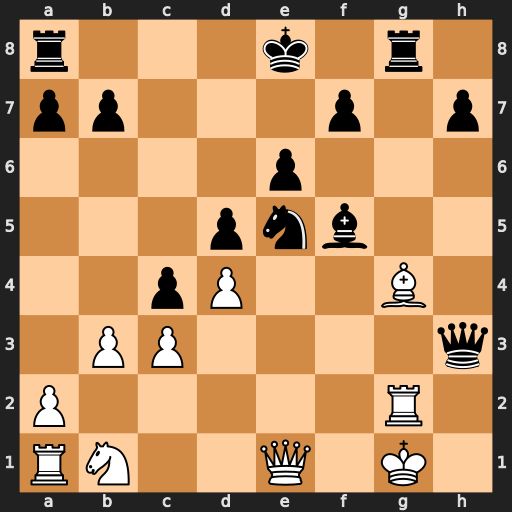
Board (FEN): r3k1r1/pp3p1p/4p3/3pnb2/2pP2B1/1PP4q/P5R1/RN2Q1K1
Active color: w
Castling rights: q
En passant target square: -
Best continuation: Bxh3 Nf3+ Kf2 Rxg2+ Kxf3